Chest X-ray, PA view. Patient: 53 years old, sex F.
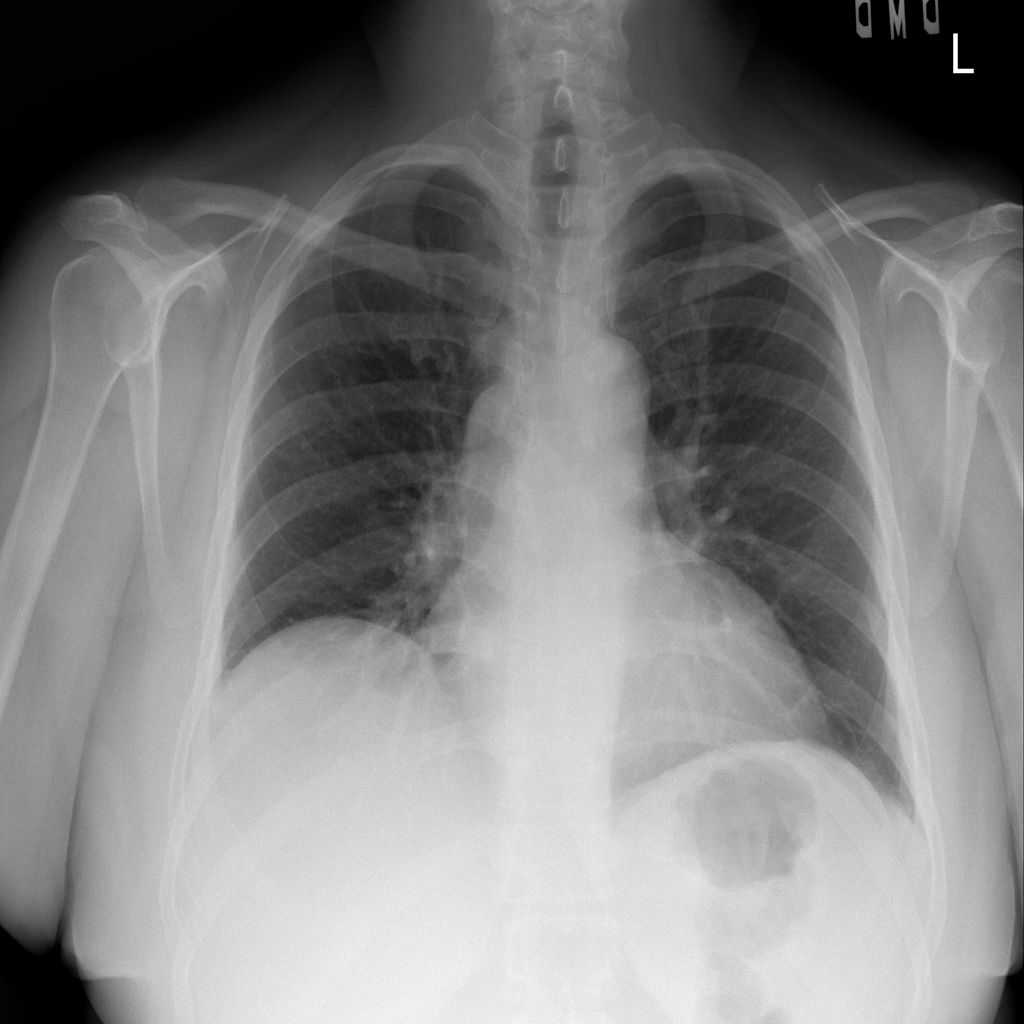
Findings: No Finding